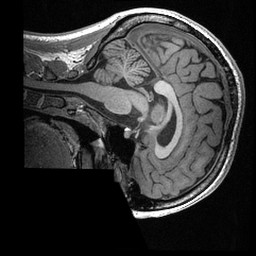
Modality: T1w
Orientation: sagittal
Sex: female
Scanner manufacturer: ge
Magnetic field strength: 3 T
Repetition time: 0.0064 s
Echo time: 0.00281 s